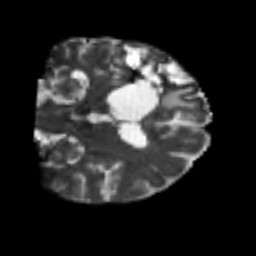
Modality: T2w
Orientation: coronal
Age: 66
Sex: male
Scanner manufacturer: siemens
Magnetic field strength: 3 T
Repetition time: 7.3 s
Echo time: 0.087 s